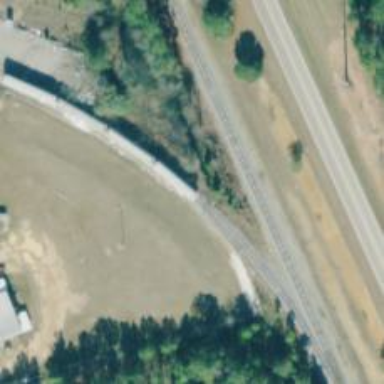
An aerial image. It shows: Rail spur service.